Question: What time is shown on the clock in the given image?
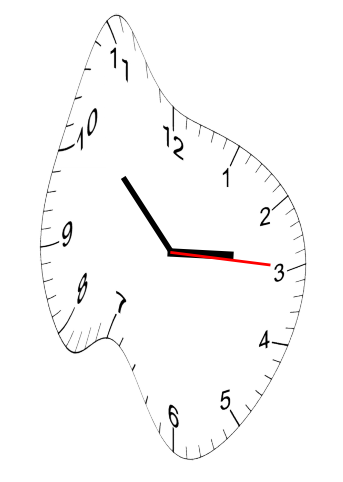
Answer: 02:52:15